Current action and preconditions to check: trajectory_clear

Your task: For each precondition in the list above, predict whether it will hold at this action.

Consider the current scene as observed from the mobile robot's camera, and analyze the predicted future states of all dynamic agents (e.g., people, animals, vehicles, or any moving entities) within the NEXT SECOND.

IMPORTANT: Only answer "very likely" if you are absolutely certain—based on strong, clear evidence—that a dynamic agent will violate the precondition in the predicted future state. Do NOT answer "very likely" for unlikely, ambiguous, or low-probability risks.

Ask yourself for each precondition: Is there a high probability, with clear and convincing evidence, that the predicted future states of any dynamic agent will interfere with the predicted future state of the currently executing action within the NEXT SECOND, causing that precondition to fail?

Assess the risk level based on these predictions. Use "likely" or "very likely" if motions create a clear risk of interference.

Use "neutral" or "improbable" if agents are nearby but their predicted paths are clearly diverging or non-conflicting.

Failure Risk Categories: "very improbable", "improbable", "neutral", "likely", "very likely"

Answer Format: Output ONLY the probability_of_failure value from these categories: "very improbable", "improbable", "neutral", "likely", "very likely"

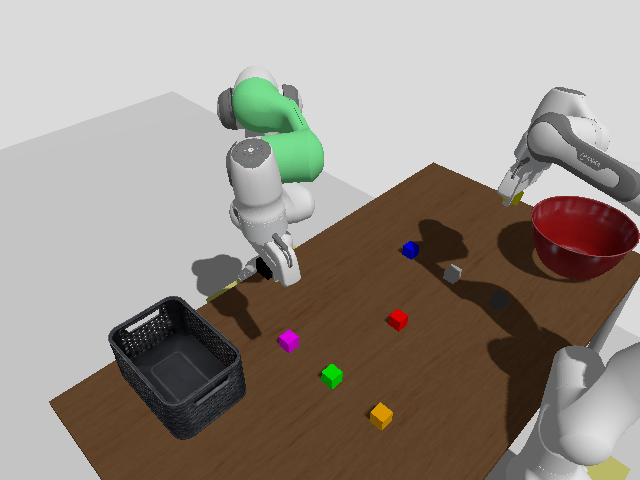

Answer: very improbable